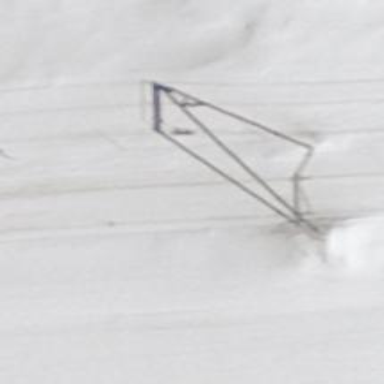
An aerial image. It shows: Pylon for aerialway.